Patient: sex M, age 51
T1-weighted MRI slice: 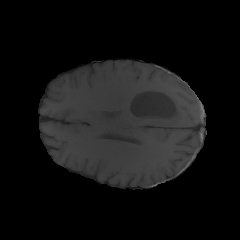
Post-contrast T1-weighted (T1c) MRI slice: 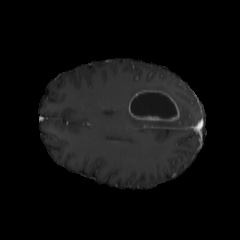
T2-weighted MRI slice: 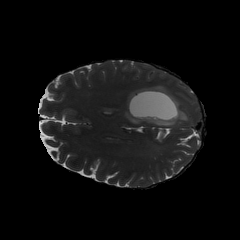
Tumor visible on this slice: yes
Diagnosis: Glioblastoma, IDH-wildtype
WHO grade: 4